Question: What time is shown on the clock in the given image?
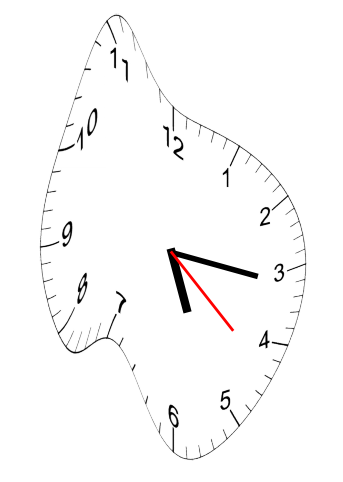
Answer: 05:16:22